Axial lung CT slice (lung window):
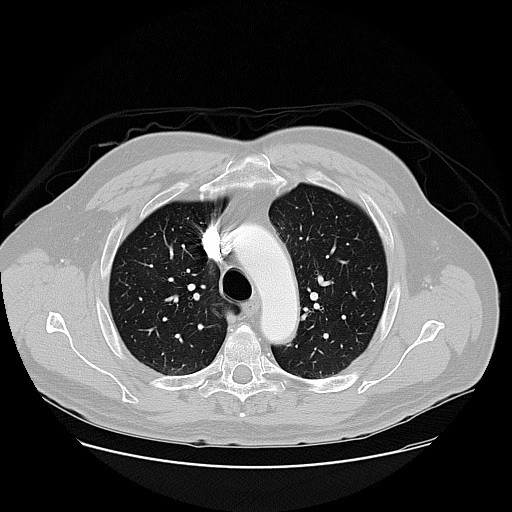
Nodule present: no